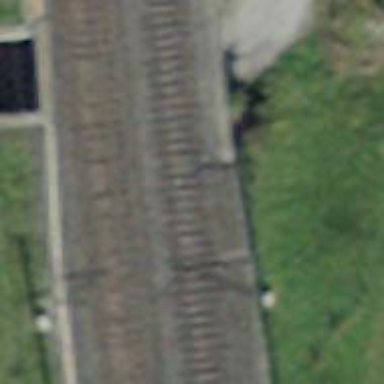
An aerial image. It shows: Bridge over electrified railway with contact lines.